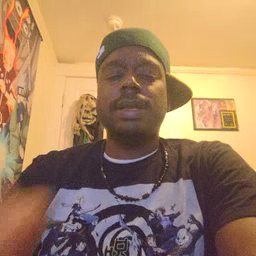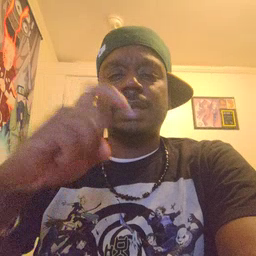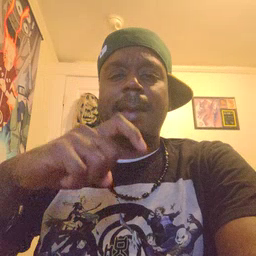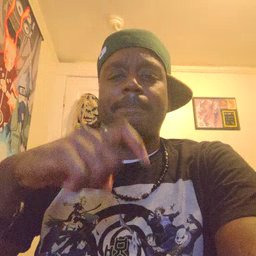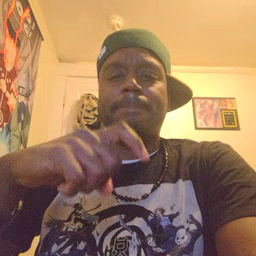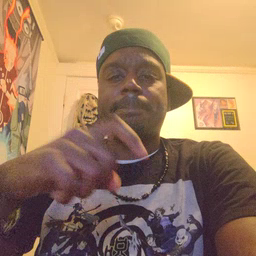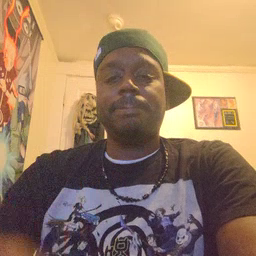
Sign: time